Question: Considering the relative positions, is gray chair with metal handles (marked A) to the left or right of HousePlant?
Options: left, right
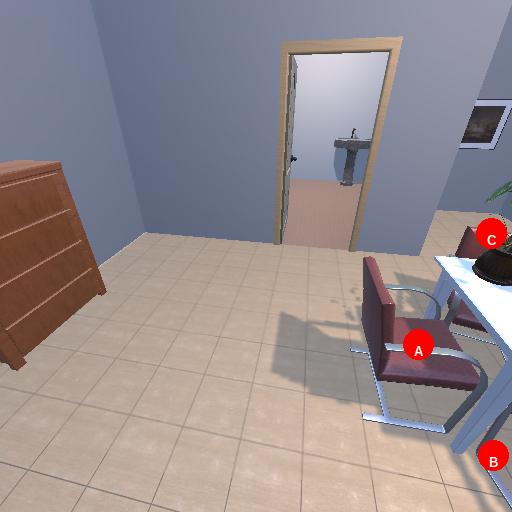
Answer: left